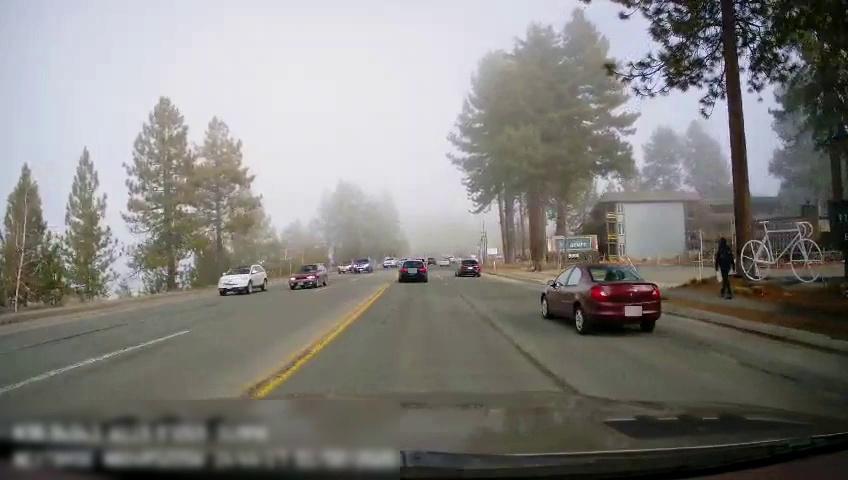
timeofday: Day
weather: Sunny
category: Drivable Space
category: Pedestrians
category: Vehicles | Car
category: Vehicles | SUV
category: Vehicles | Car
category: Vehicles | Truck
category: Vehicles | Truck
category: Vehicles | Truck
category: Vehicles | Car
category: Vehicles | Car
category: Lanes | Opposite Lane
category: Lanes | Current Lane
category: Lanes | Current Lane